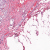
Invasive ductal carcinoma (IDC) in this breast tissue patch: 0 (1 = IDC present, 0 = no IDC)